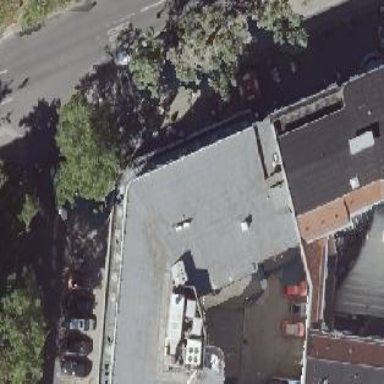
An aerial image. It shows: Commercial building.